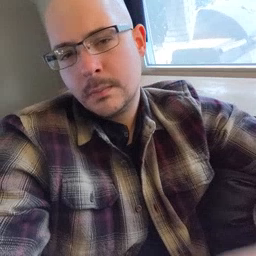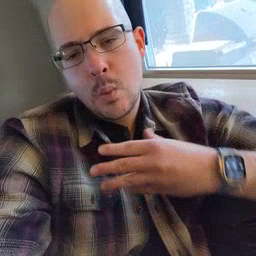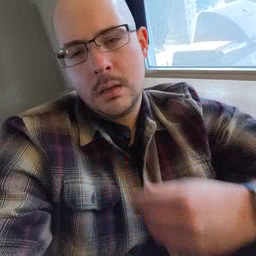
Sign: white